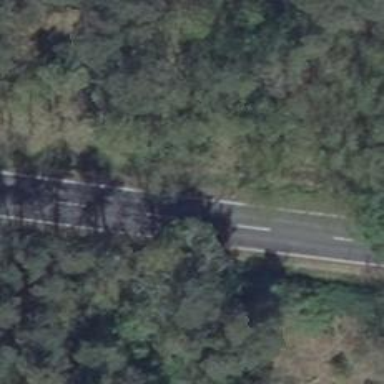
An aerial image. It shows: Secondary road with asphalt surface.